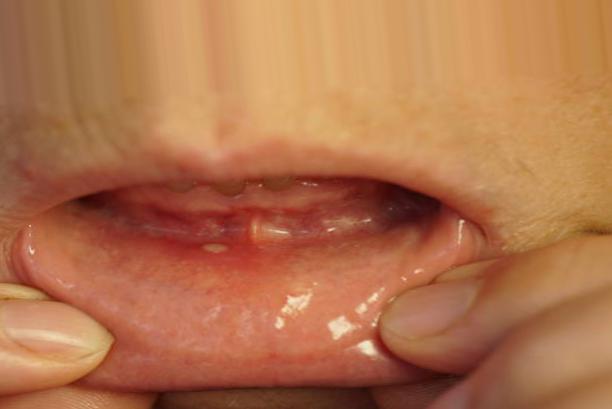
Condition: Mouth Ulcer